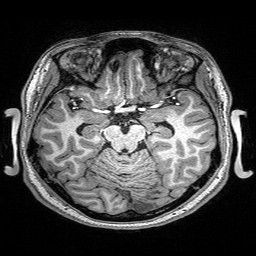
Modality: T1w
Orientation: coronal